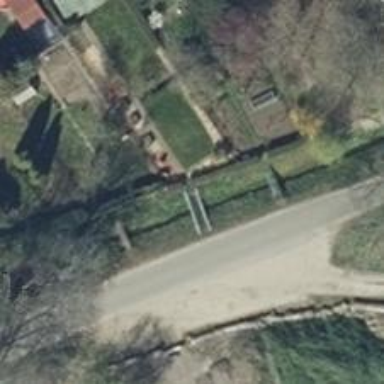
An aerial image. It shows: Footway bridge with metal surface.